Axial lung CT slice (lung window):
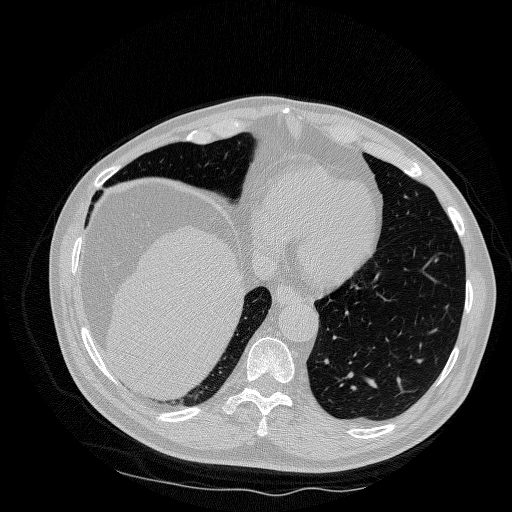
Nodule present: no